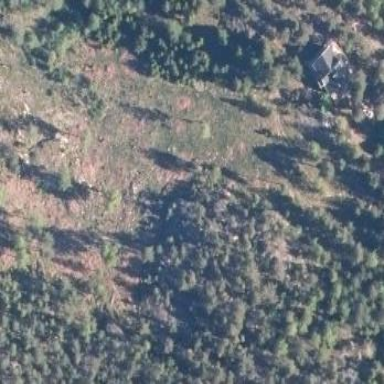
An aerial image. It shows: Clearcut area with scrub vegetation.